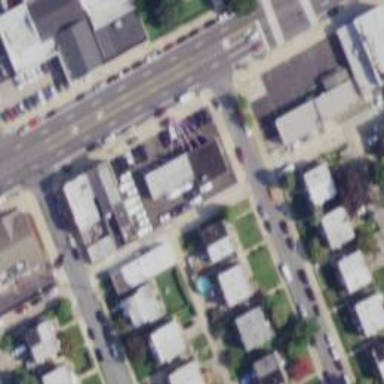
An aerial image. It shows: Alley classified as service road.